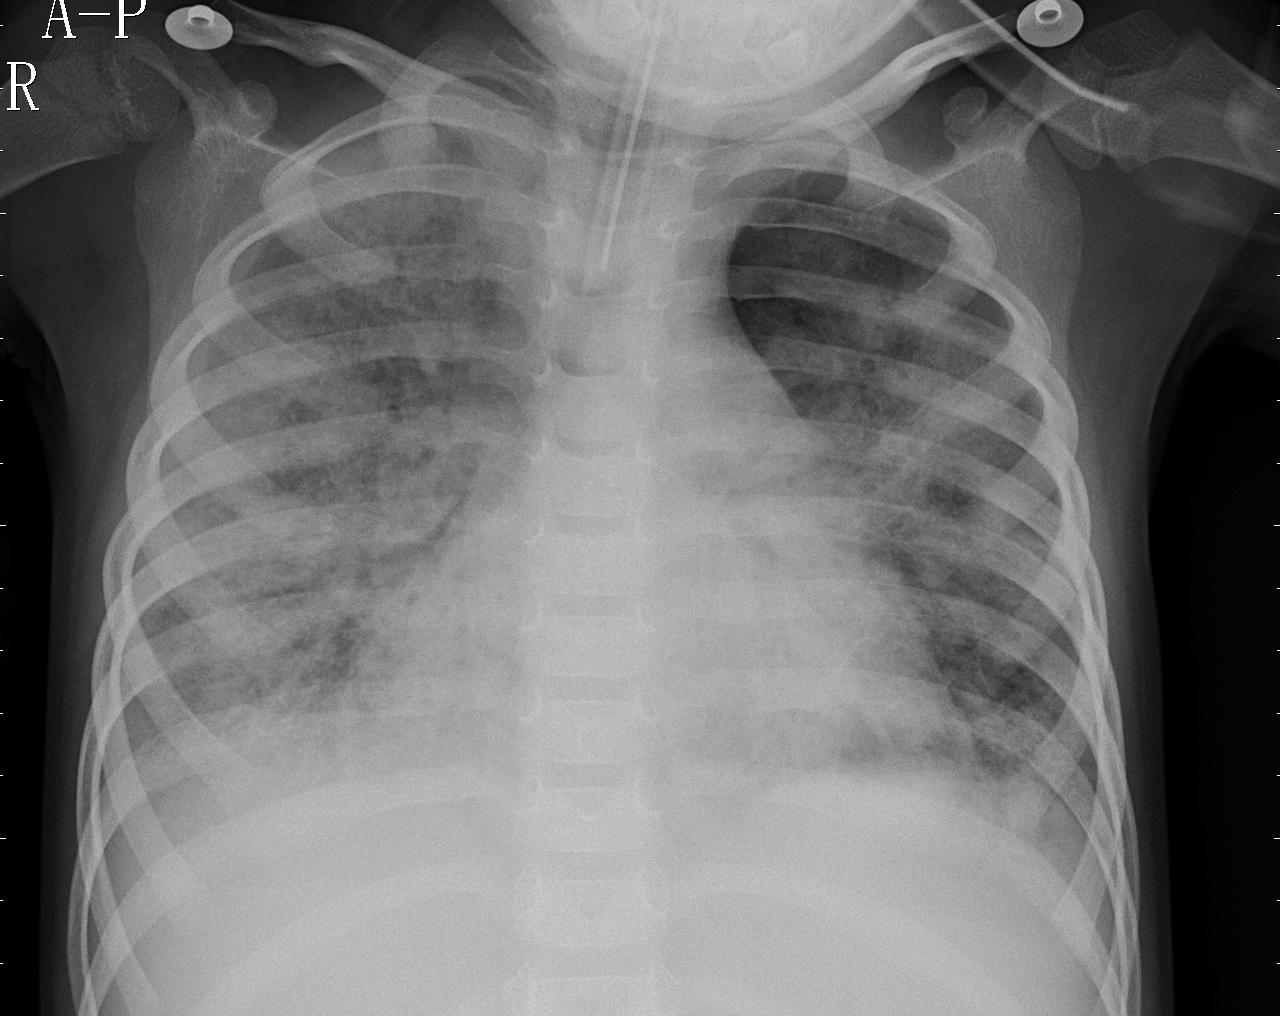
Diagnosis: PNEUMONIA